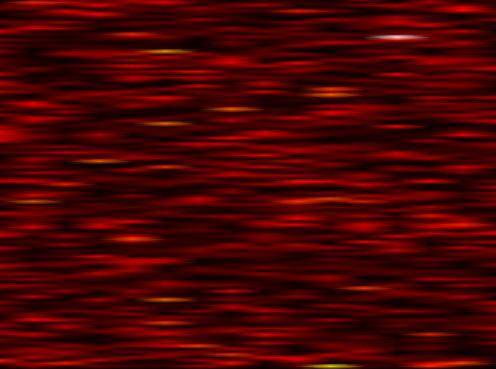
Label: FBMC